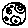
Label: moon